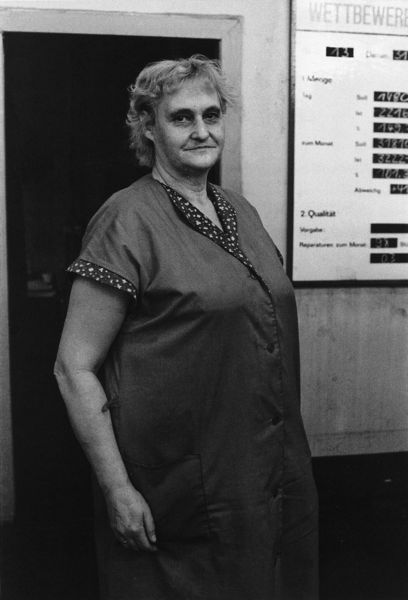
Titel: Frauen im Bekleidungswerk Treff-Modelle; Frauenporträts aus dem VEB Treffmodelle Berlin; Women at the Treff-Modelle Clothing Factory
Künstler: Helga Paris
Standort: Herstellungsort: Berlin (EU - D)
Schlagwörter: kopf, weiß, frau, frisur, grau, kleid, mund, nase, schwarz, tür, blick, dame, gebäude, haus, alt, blond, wand, arm, arme, augen, gesicht, mensch, hände, portrait, porträt, mantel, deutschland, lächeln, schürze, schrift, türe, tafel, sport, zahlen, türrahmen, knöpfe, tor, foto, fotografie, punkte, schwarz weiss, text, kittel, putzfrau, fotographie, der, angaben, wettbewerb, haase, arbeiterin, tafe, arbeiterklasse, qualität, august sander, kurzhaarig